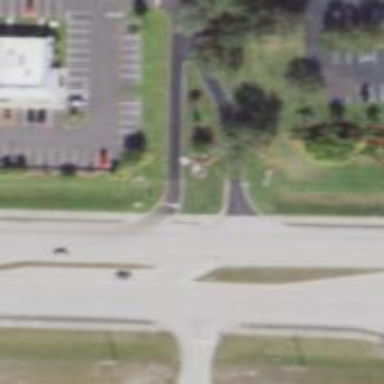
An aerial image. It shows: Unmarked road crossing.